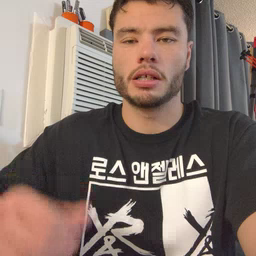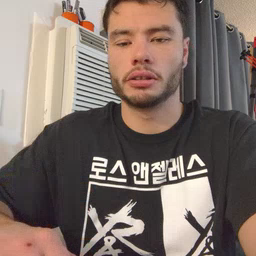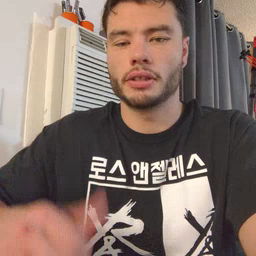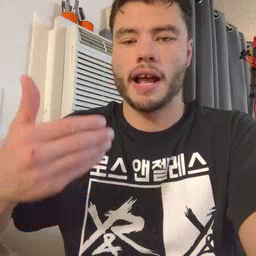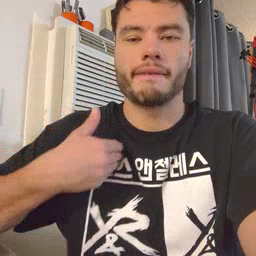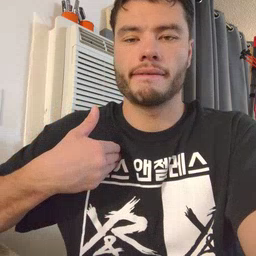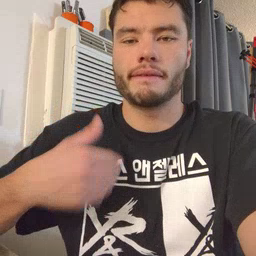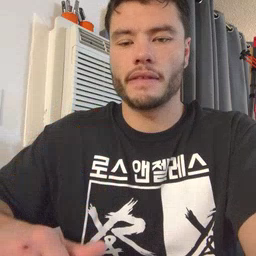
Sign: have